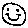
Label: smiley face